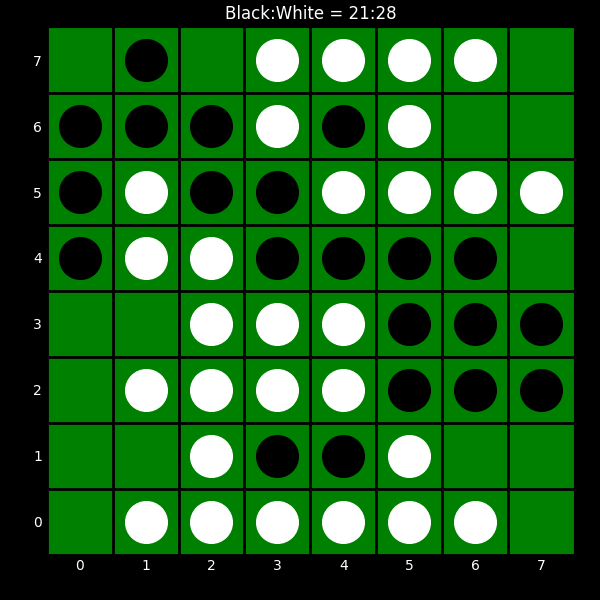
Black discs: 21
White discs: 28